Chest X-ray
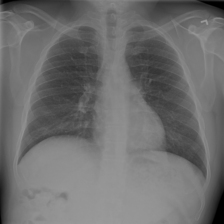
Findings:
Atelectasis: negative
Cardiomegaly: negative
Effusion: negative
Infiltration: negative
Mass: negative
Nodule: negative
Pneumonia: negative
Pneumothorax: negative
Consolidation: negative
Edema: negative
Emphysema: negative
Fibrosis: negative
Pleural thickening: negative
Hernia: negative